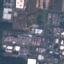
Land use / land cover class: Industrial